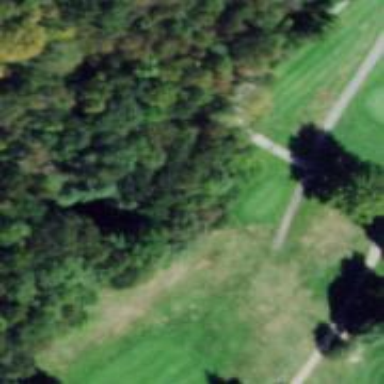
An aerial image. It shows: Pathway for golfing.